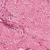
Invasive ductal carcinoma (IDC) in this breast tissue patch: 1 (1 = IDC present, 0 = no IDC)